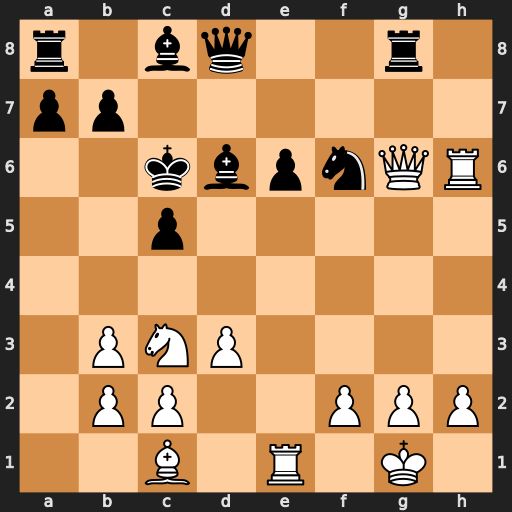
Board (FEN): r1bq2r1/pp6/2kbpnQR/2p5/8/1PNP4/1PP2PPP/2B1R1K1
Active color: w
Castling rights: -
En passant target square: -
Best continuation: Qxf6 Qxf6 Rxf6